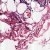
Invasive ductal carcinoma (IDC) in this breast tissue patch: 1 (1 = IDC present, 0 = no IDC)